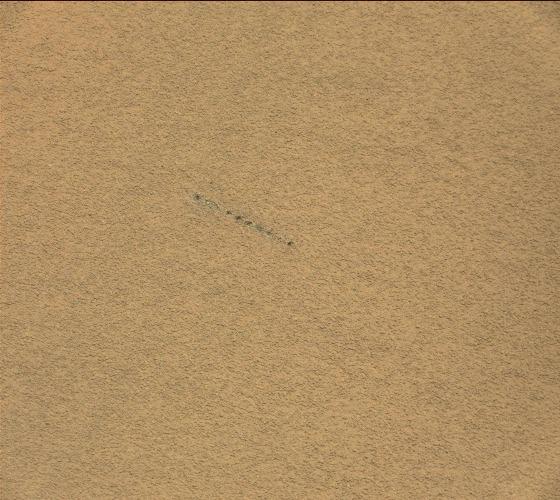
Terrain classes present: Bedrock, Gravel / Sand / Soil